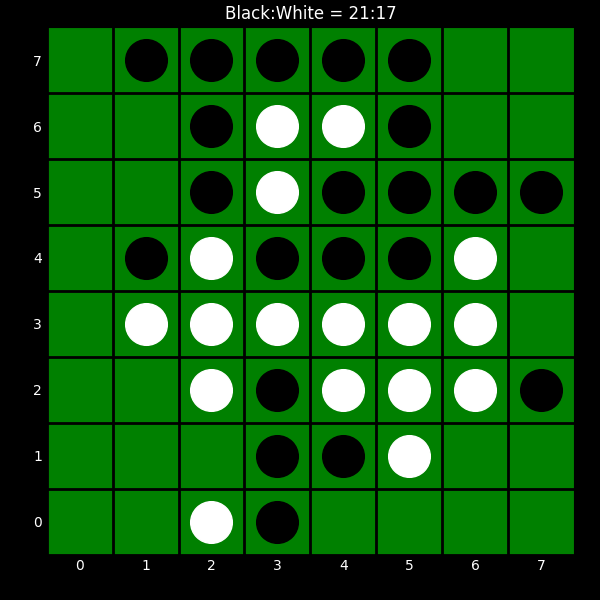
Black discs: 21
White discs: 17